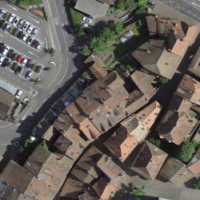
EUNIS habitat code: 54
Species observed at this site:
Asplenium ruta-muraria
Juniperus communis